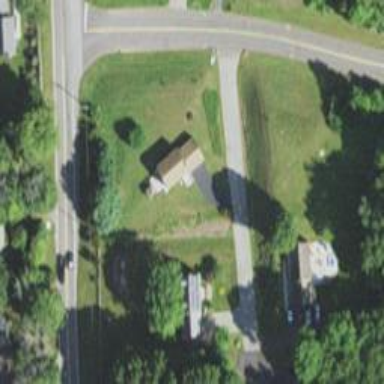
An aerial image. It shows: Residential driveway.